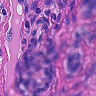
Metastatic tissue present: yes